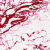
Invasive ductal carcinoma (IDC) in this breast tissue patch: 0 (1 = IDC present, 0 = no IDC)